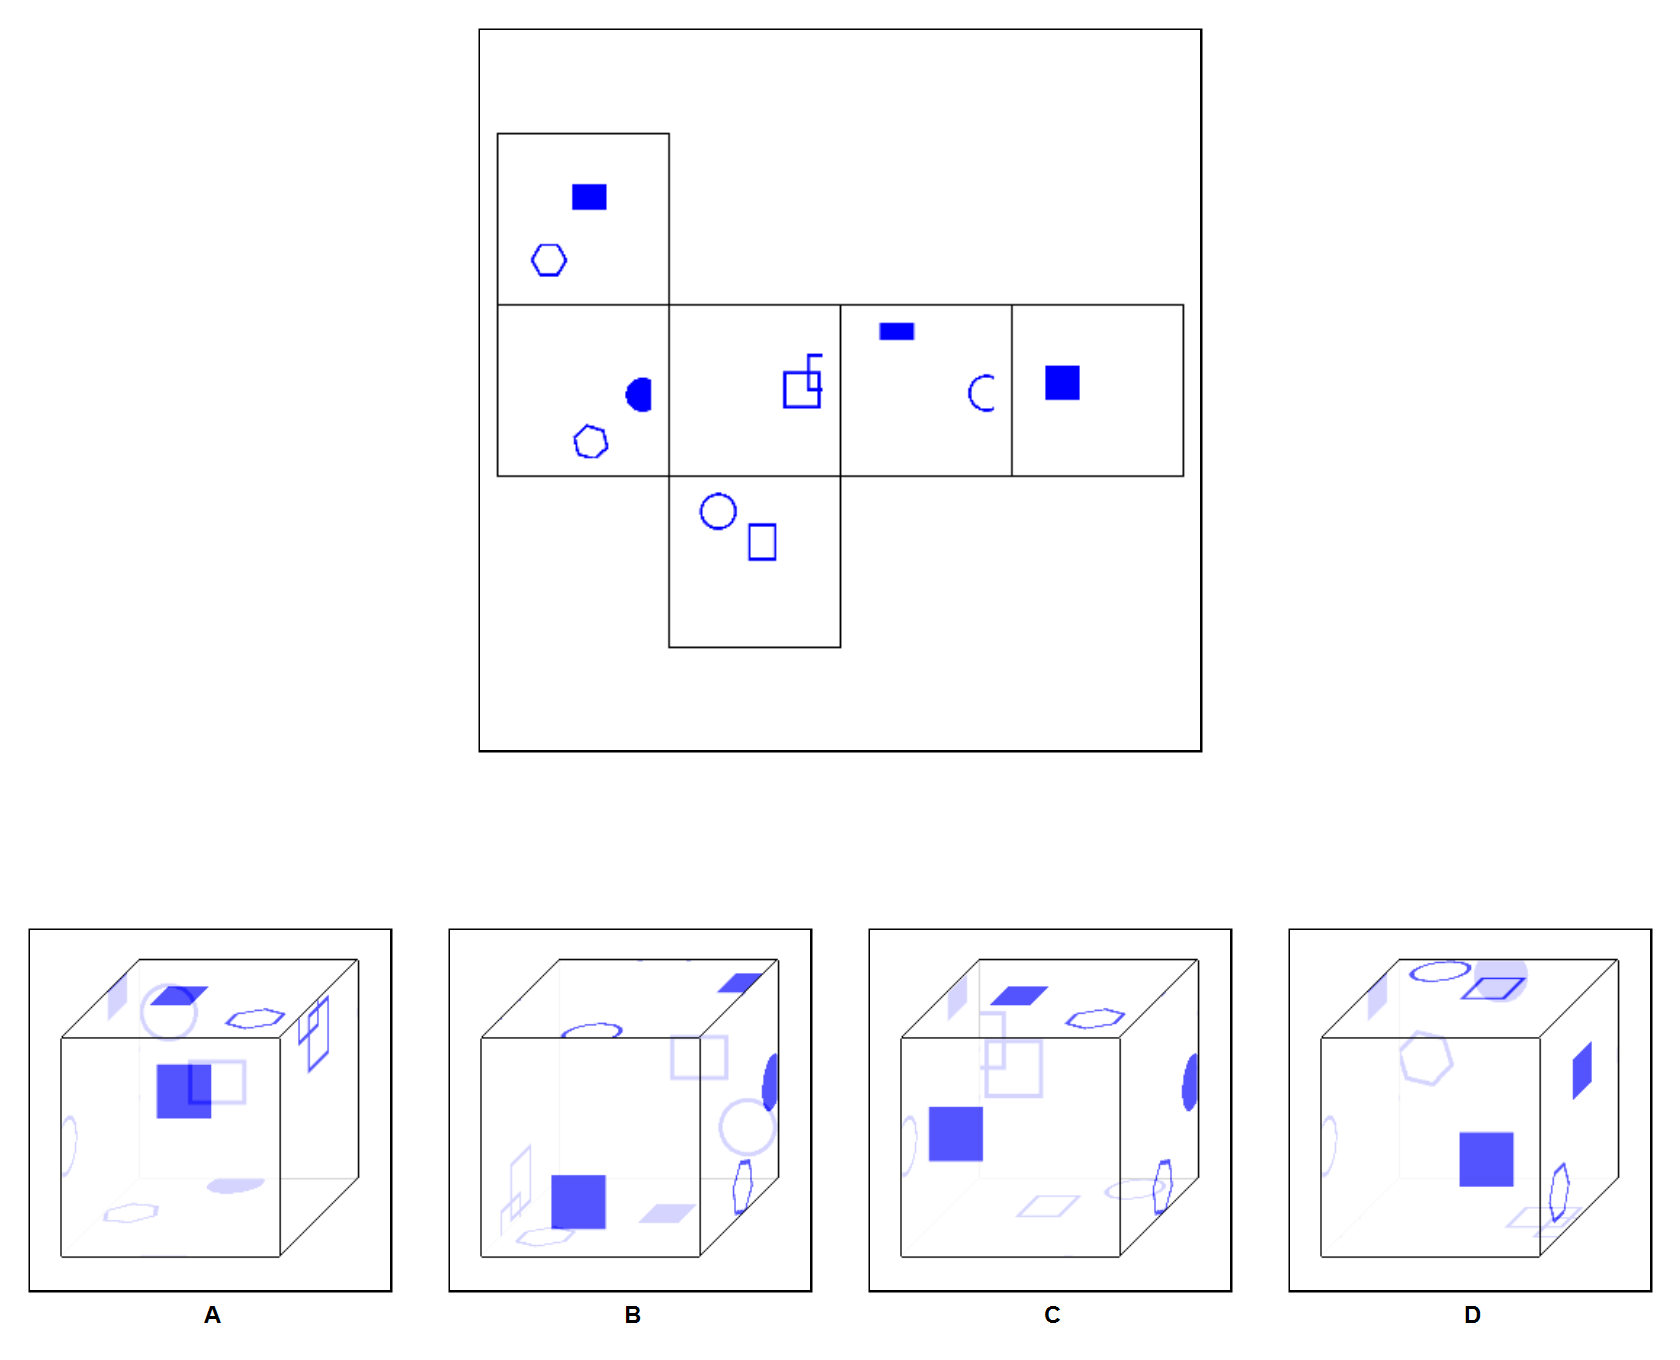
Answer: C